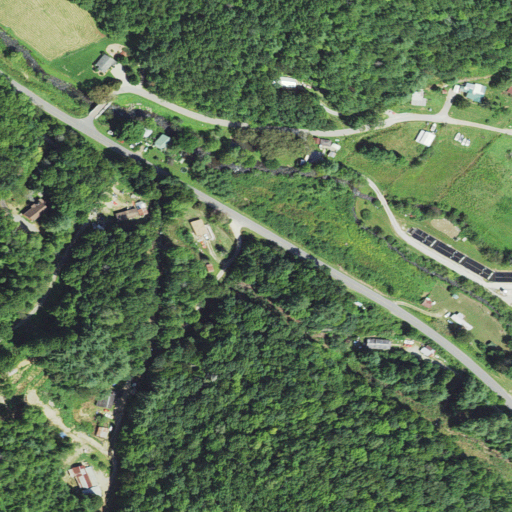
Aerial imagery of valley in North Carolina named Sally Cove containing open development, deciduous forest, mixed forest, low intensity development, pasture, and medium intensity development